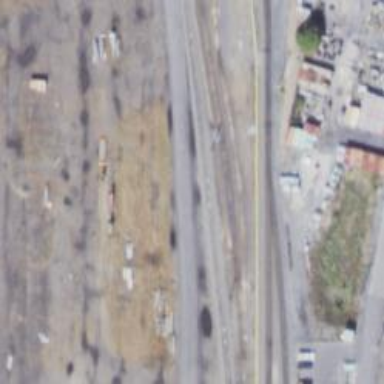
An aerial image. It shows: Abandoned railway yard.